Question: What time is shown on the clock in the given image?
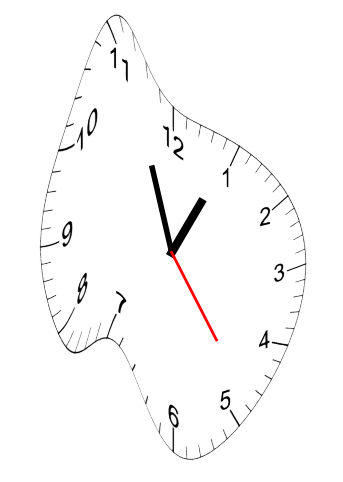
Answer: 12:56:24